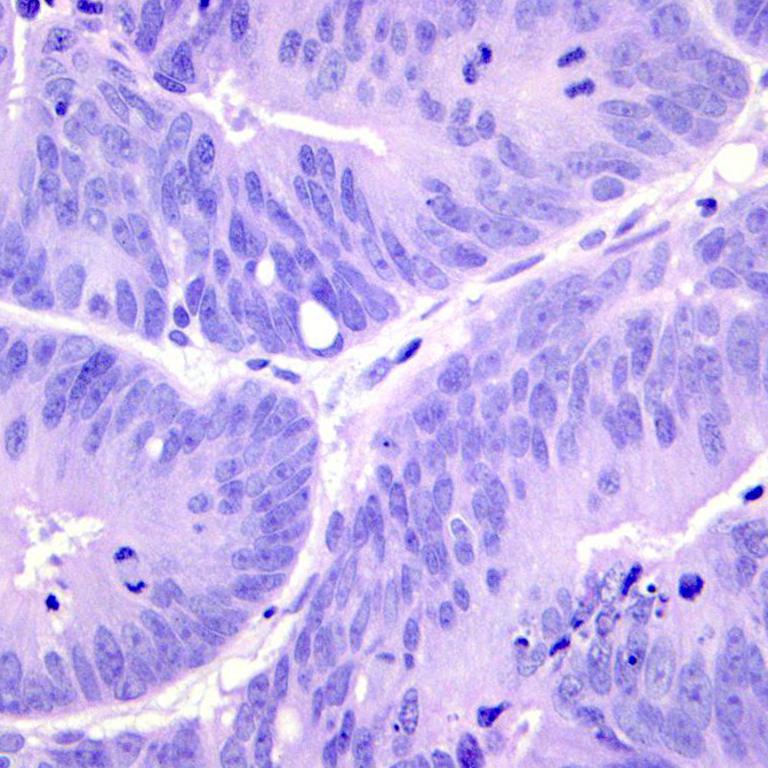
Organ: colon
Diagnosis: adenocarcinomas